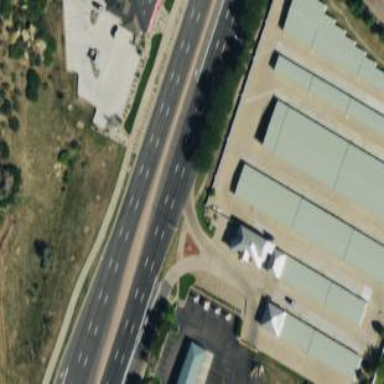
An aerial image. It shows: Building housing storage rental shop.